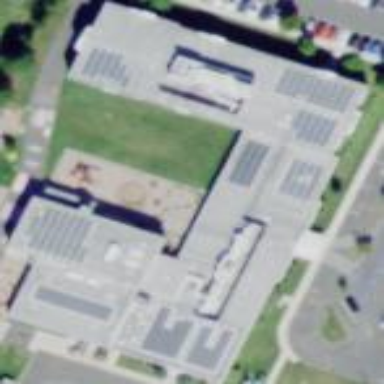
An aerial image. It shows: School building.